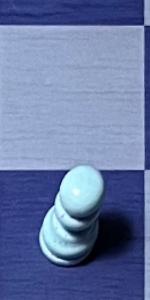
Label: Pawn_White